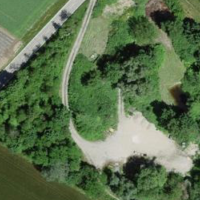
EUNIS habitat code: 24
Species observed at this site:
Artemisia vulgaris